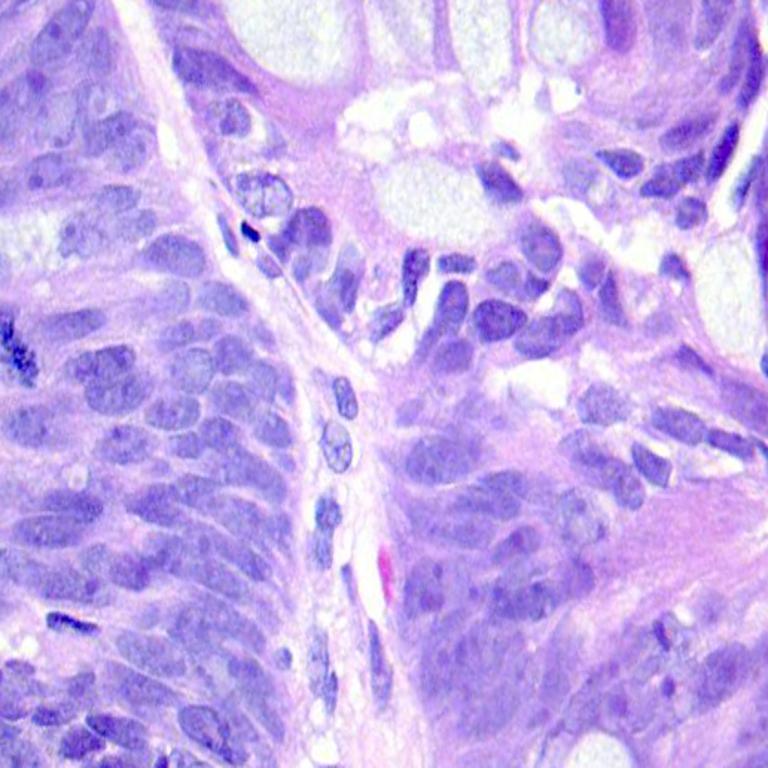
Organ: colon
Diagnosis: adenocarcinomas